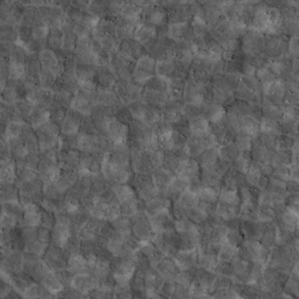
Label: non_frost